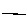
Label: line